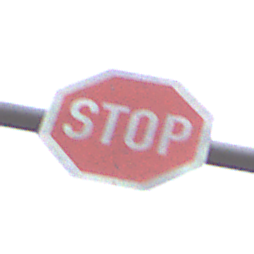
Verkehrszeichen: Stop
Umgebung: Outdoor, Nature
Tageszeit: Midday
Wetter: Overcast
Licht: Natural
Jahreszeit: NotSpecified
Kontrast: LowContrast